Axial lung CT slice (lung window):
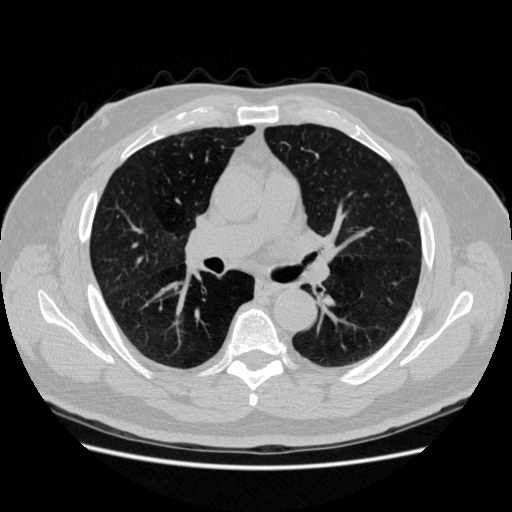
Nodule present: no